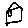
Label: house